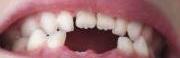
Condition: hypodontia